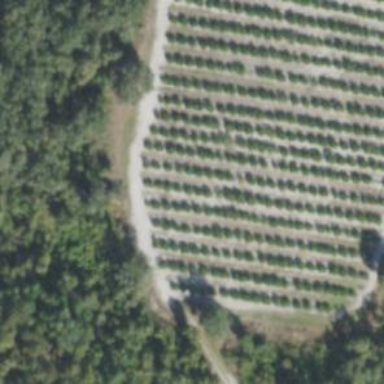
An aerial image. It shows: Orchard.